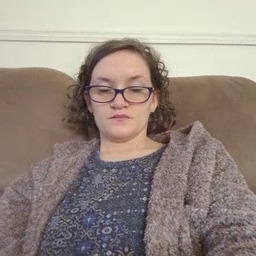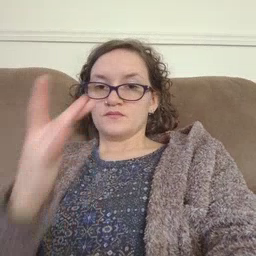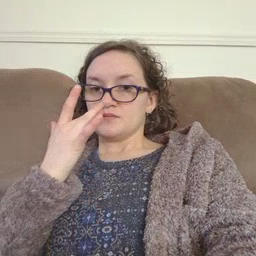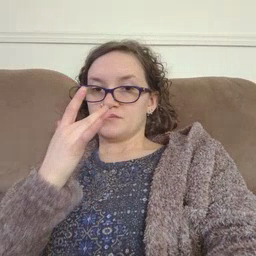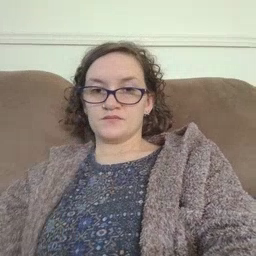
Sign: taste